Field crop: tomato
Growth stage: 1
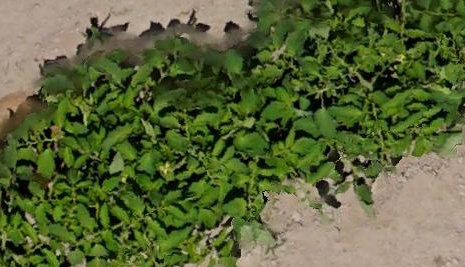
Species: tomato